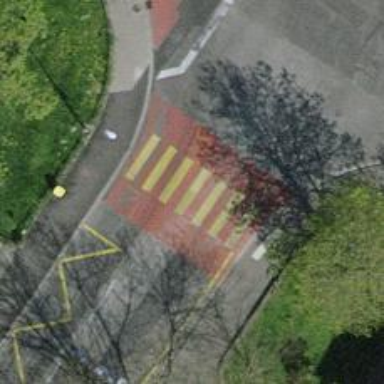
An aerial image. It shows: Marked zebra crossing with island.